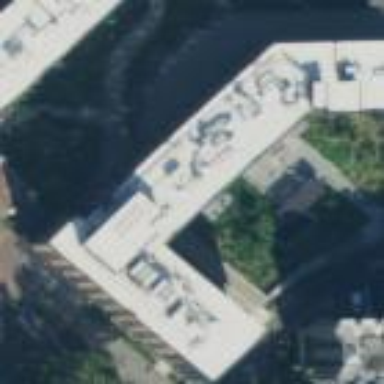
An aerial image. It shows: Dormitory building.